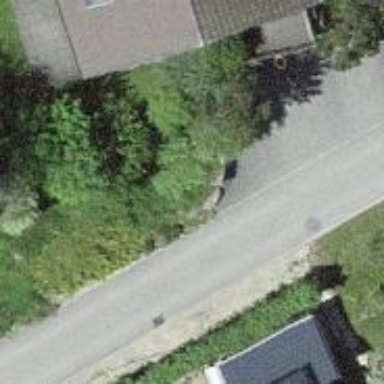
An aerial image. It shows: Paved residential road.